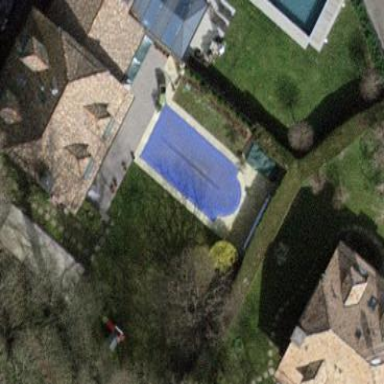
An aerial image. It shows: Swimming pool located in leisure land.